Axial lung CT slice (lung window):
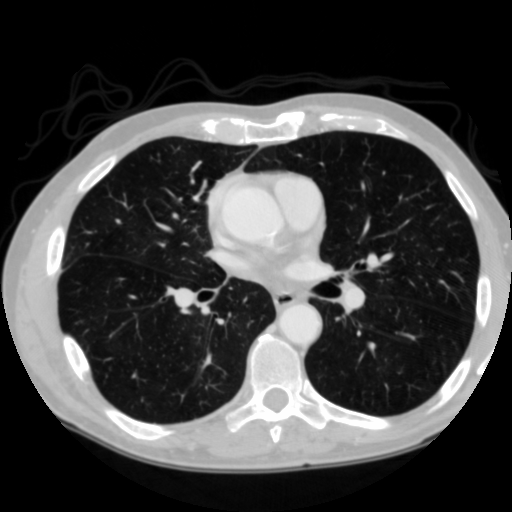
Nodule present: no